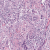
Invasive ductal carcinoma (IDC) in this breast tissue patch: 1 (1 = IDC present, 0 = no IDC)